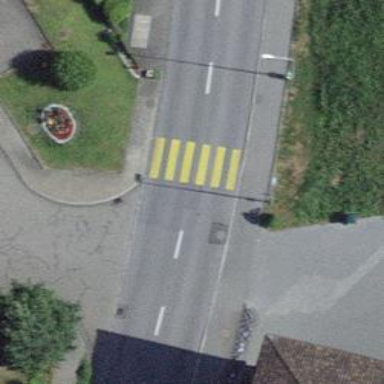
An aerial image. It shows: Uncontrolled zebra crossing with notable zebra markings.